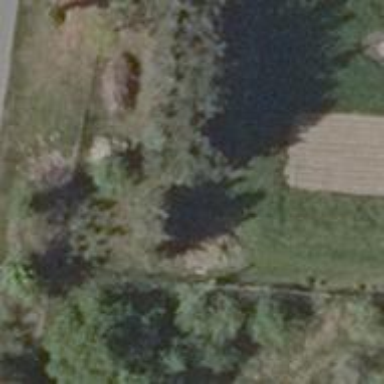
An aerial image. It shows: Row of evergreen needle-leaved trees.